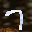
Label: 7